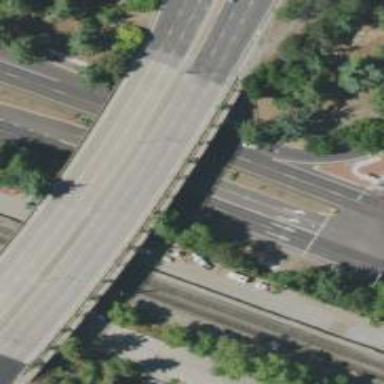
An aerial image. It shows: Trunk highway with separate sidewalk. The highway is expressway.